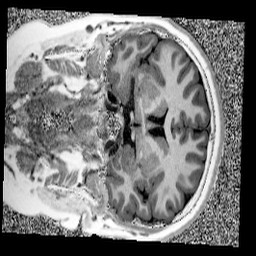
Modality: UNIT1
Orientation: coronal
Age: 11
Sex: male
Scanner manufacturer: siemens
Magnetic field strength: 3 T
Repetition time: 4 s
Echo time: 0.00299 s